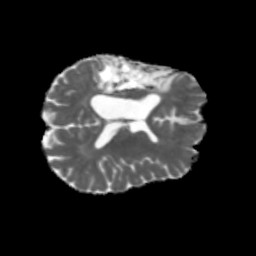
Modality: MD
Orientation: axial
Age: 42
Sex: male
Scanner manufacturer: siemens
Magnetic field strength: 3 T
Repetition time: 5.47 s
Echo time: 0.0854 s